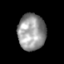
Tissue: skin
Cell type: Epithelial cells
Senescence score: 0.2767
Nuclear area (px): 990
Mean DAPI intensity: 150.642